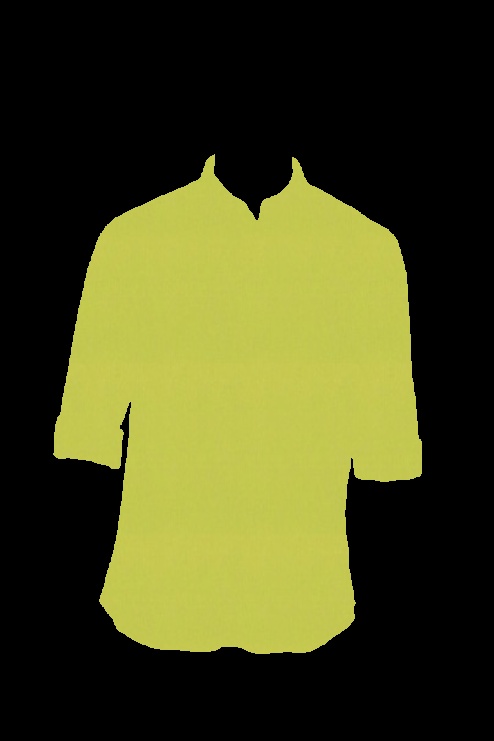
yellow safety vest